Field crop: maize
Growth stage: 2
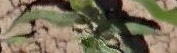
Species: maize